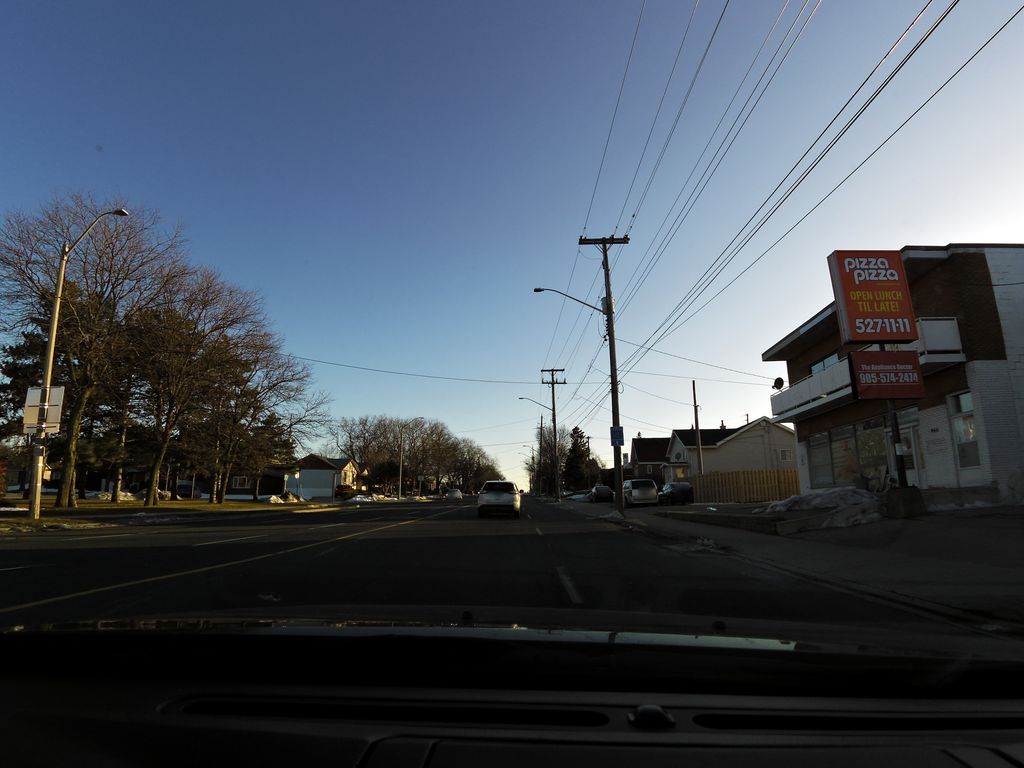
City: hamilton